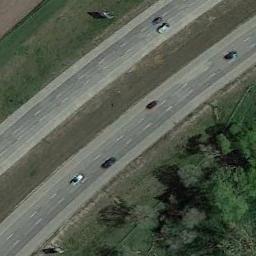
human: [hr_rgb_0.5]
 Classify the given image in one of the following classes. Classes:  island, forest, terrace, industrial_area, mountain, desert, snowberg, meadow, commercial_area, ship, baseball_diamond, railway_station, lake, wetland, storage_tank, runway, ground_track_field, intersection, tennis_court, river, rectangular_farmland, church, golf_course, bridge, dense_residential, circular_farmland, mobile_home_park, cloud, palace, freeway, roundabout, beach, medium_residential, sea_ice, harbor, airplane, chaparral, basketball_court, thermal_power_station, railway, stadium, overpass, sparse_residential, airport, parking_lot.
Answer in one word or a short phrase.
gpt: freeway